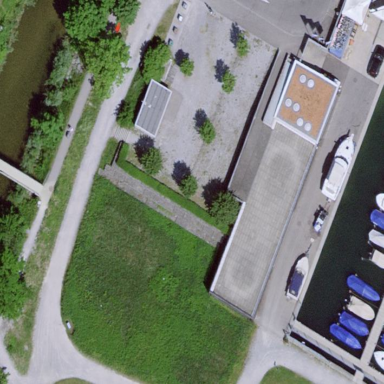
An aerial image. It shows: Bicycle parking area with wall loops.